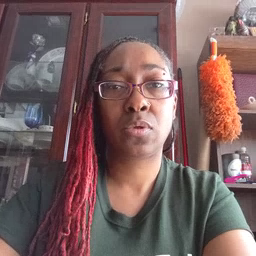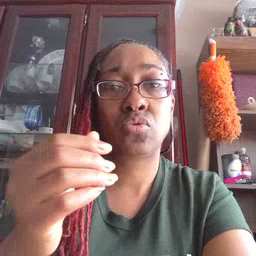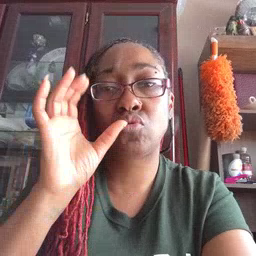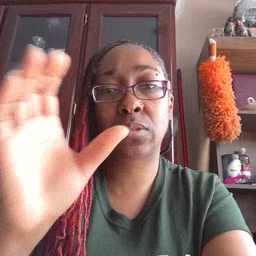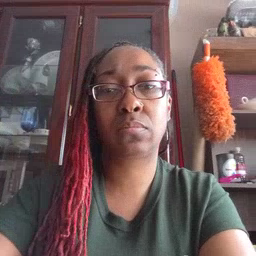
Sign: drink